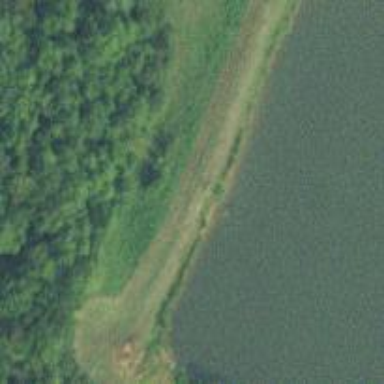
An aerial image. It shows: Dam across waterway.